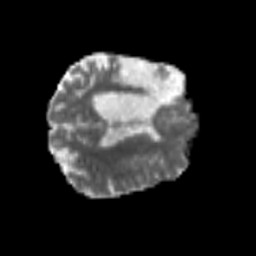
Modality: MD
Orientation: axial
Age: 50
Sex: male
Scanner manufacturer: siemens
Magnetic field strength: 3 T
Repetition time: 6.1 s
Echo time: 0.101 s